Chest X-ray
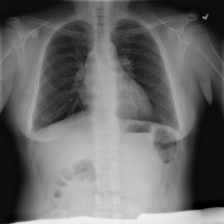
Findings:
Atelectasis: negative
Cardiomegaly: negative
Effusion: negative
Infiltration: negative
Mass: negative
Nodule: negative
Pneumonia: negative
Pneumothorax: negative
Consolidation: negative
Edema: negative
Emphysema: negative
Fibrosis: negative
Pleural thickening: negative
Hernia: negative